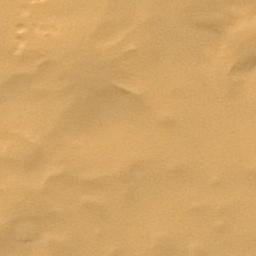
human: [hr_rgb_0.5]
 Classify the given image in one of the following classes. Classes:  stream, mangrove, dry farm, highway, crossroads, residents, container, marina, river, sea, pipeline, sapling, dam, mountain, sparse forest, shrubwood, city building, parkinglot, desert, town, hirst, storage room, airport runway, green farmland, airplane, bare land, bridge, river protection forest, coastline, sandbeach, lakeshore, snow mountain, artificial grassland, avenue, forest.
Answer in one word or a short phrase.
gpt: desert